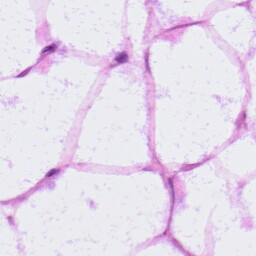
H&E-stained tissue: LymphNode